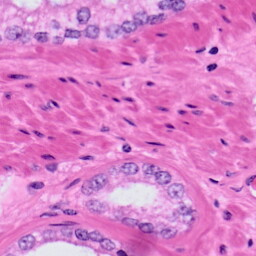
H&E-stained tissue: Prostate